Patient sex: M
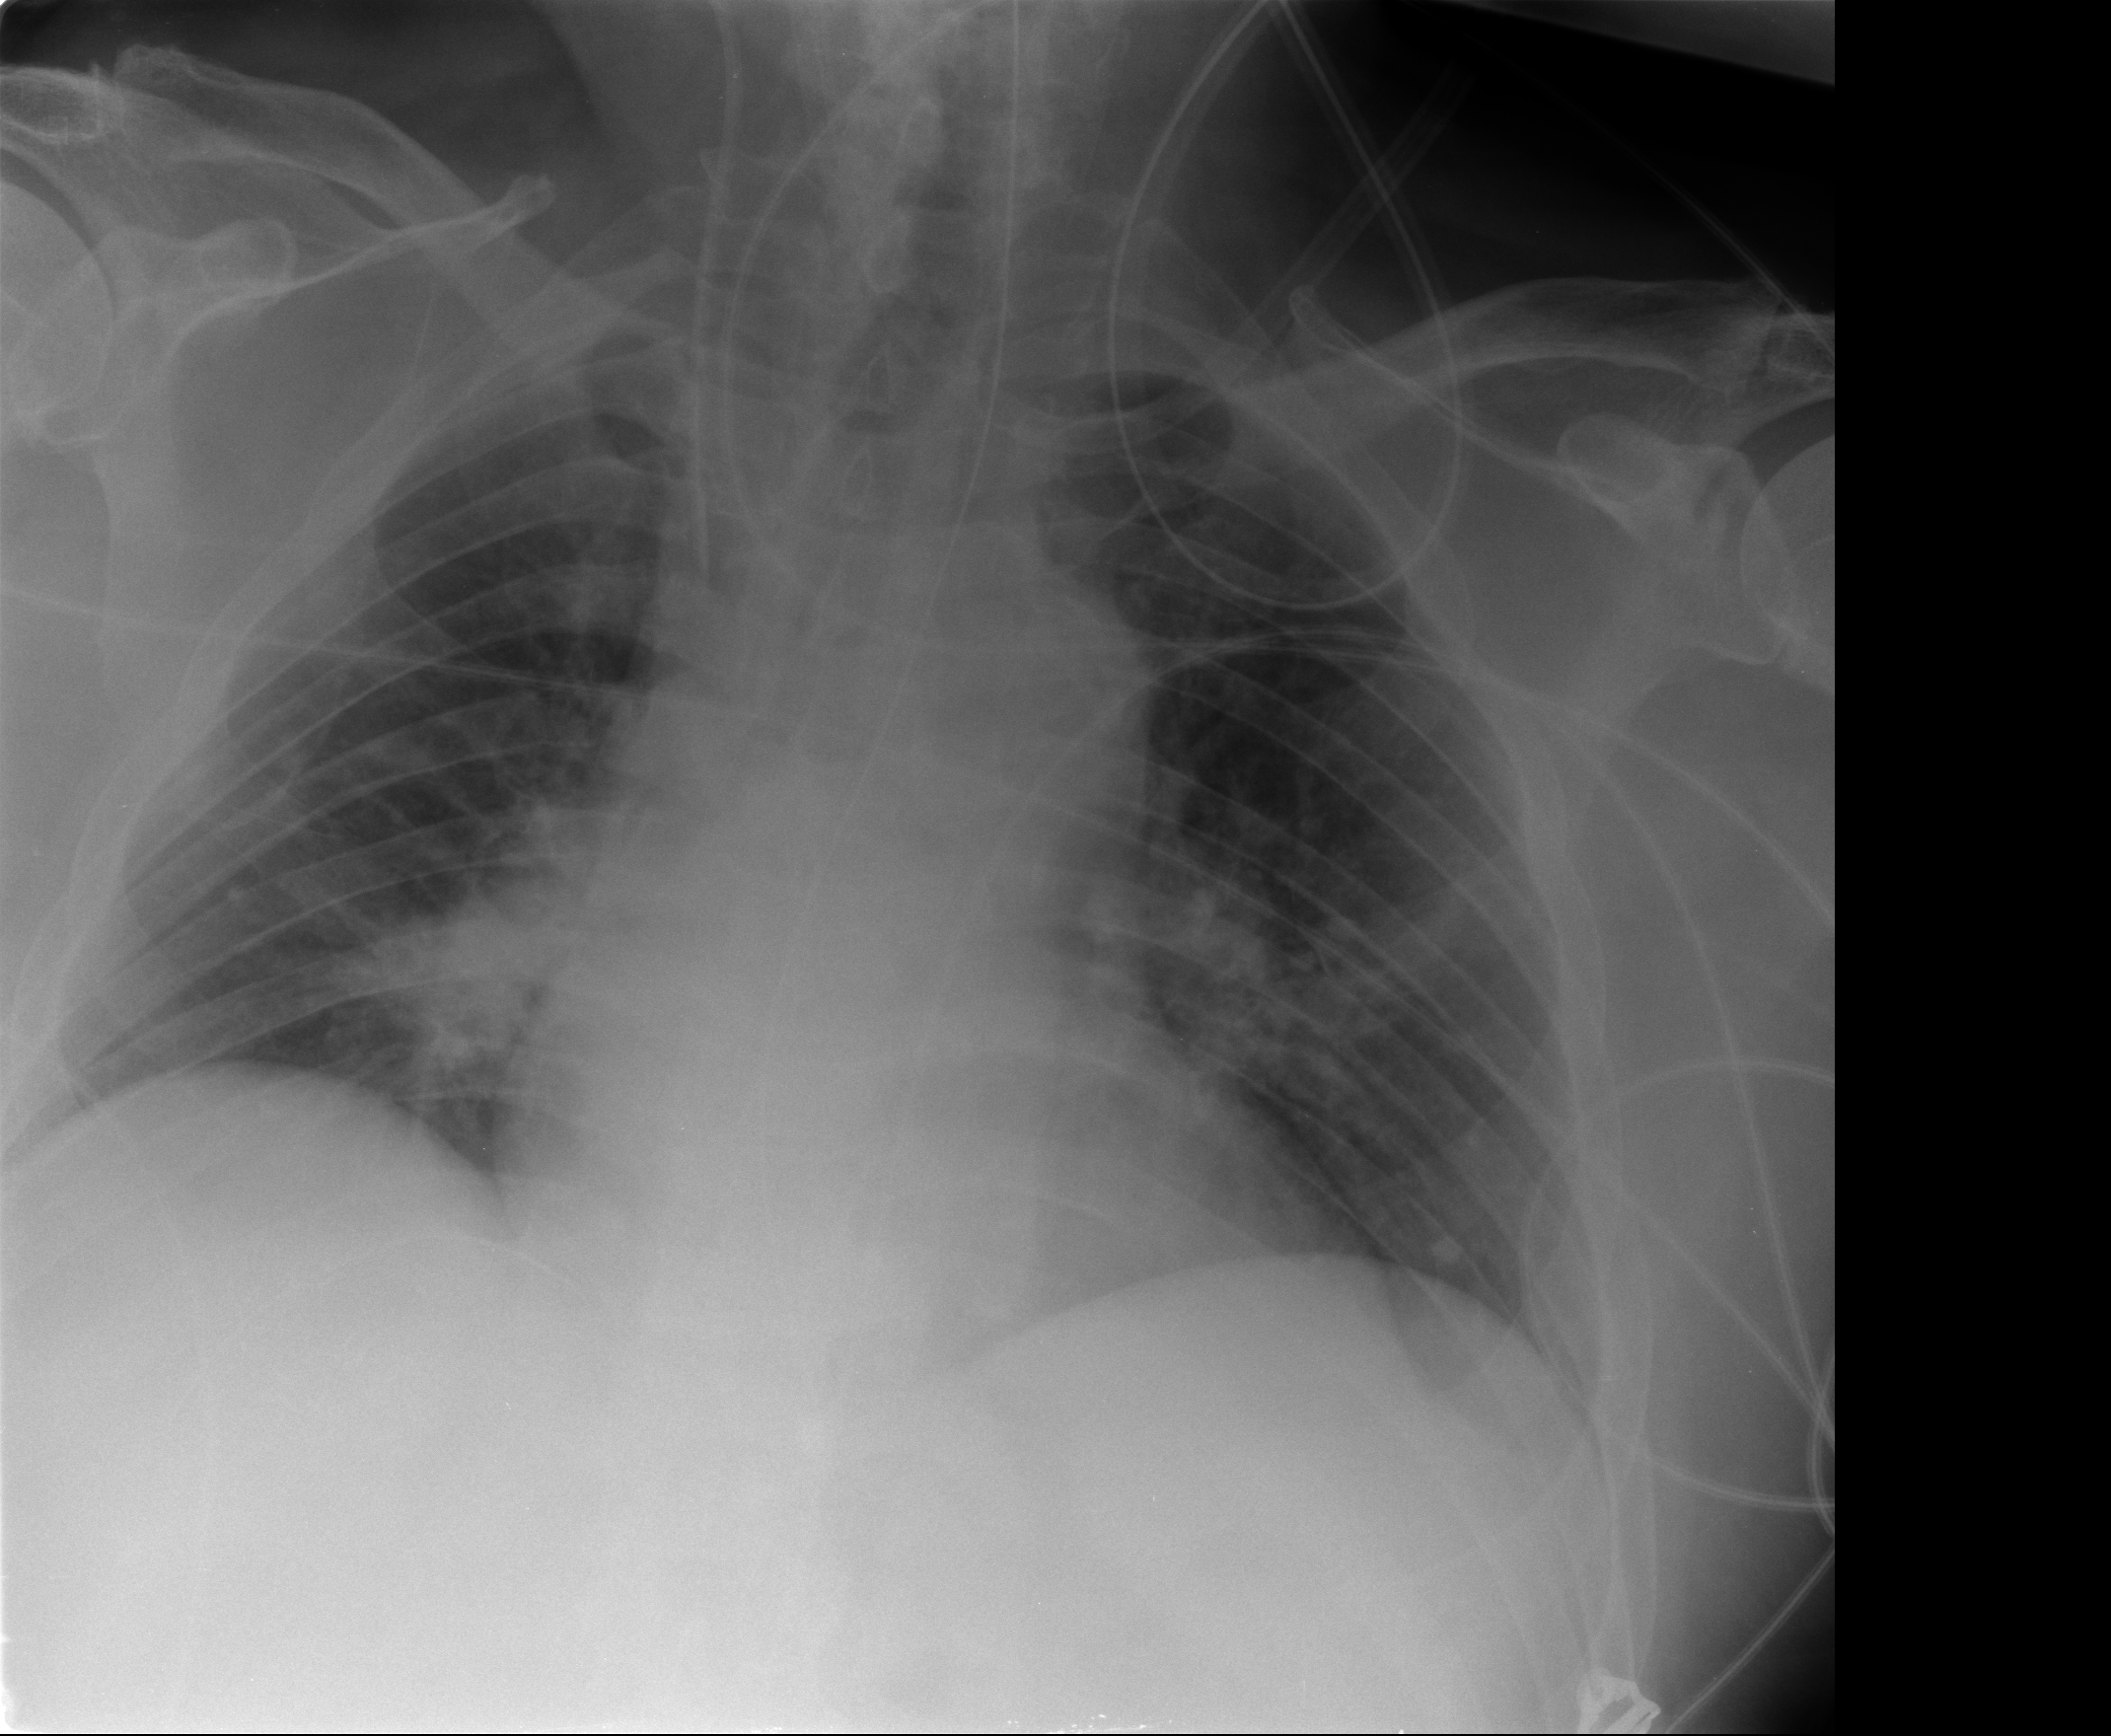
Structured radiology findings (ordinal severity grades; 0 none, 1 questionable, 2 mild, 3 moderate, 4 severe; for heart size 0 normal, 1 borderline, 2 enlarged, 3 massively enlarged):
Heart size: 0
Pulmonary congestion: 1
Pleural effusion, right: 0
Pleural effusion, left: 0
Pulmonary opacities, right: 0
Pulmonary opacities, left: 0
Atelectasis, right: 1
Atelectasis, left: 1